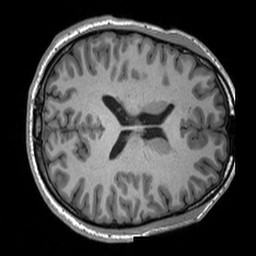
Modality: T1w
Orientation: axial
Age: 25
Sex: male
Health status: healthy
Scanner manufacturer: siemens
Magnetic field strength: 3 T
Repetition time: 2 s
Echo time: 0.00197 s